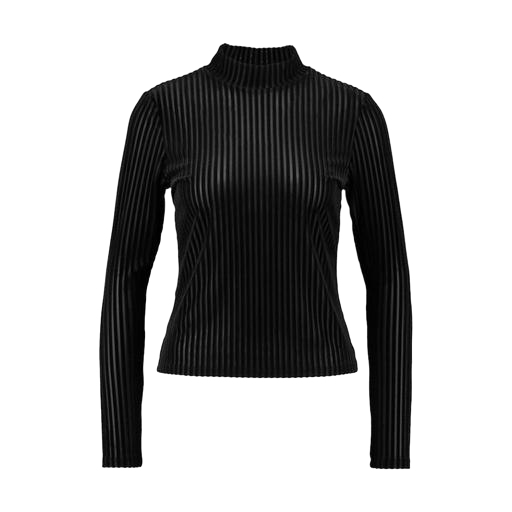
vero moda black high neck blouse, high-neck top, black petite printed mock-neck top only macy, white background